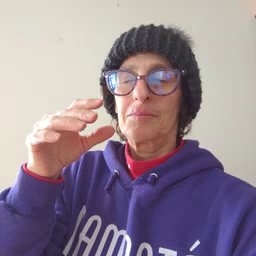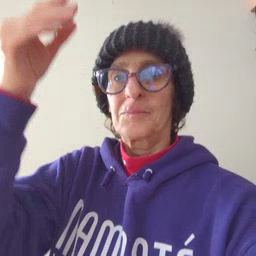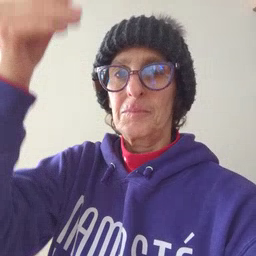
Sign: mitten